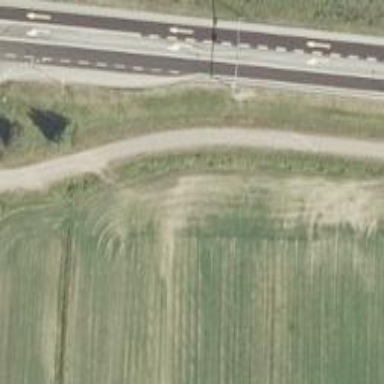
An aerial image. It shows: Asphalt cycleway.